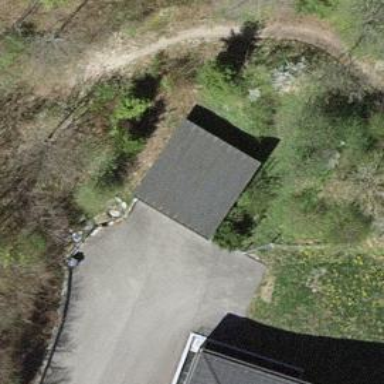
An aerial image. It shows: Garage building.